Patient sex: F
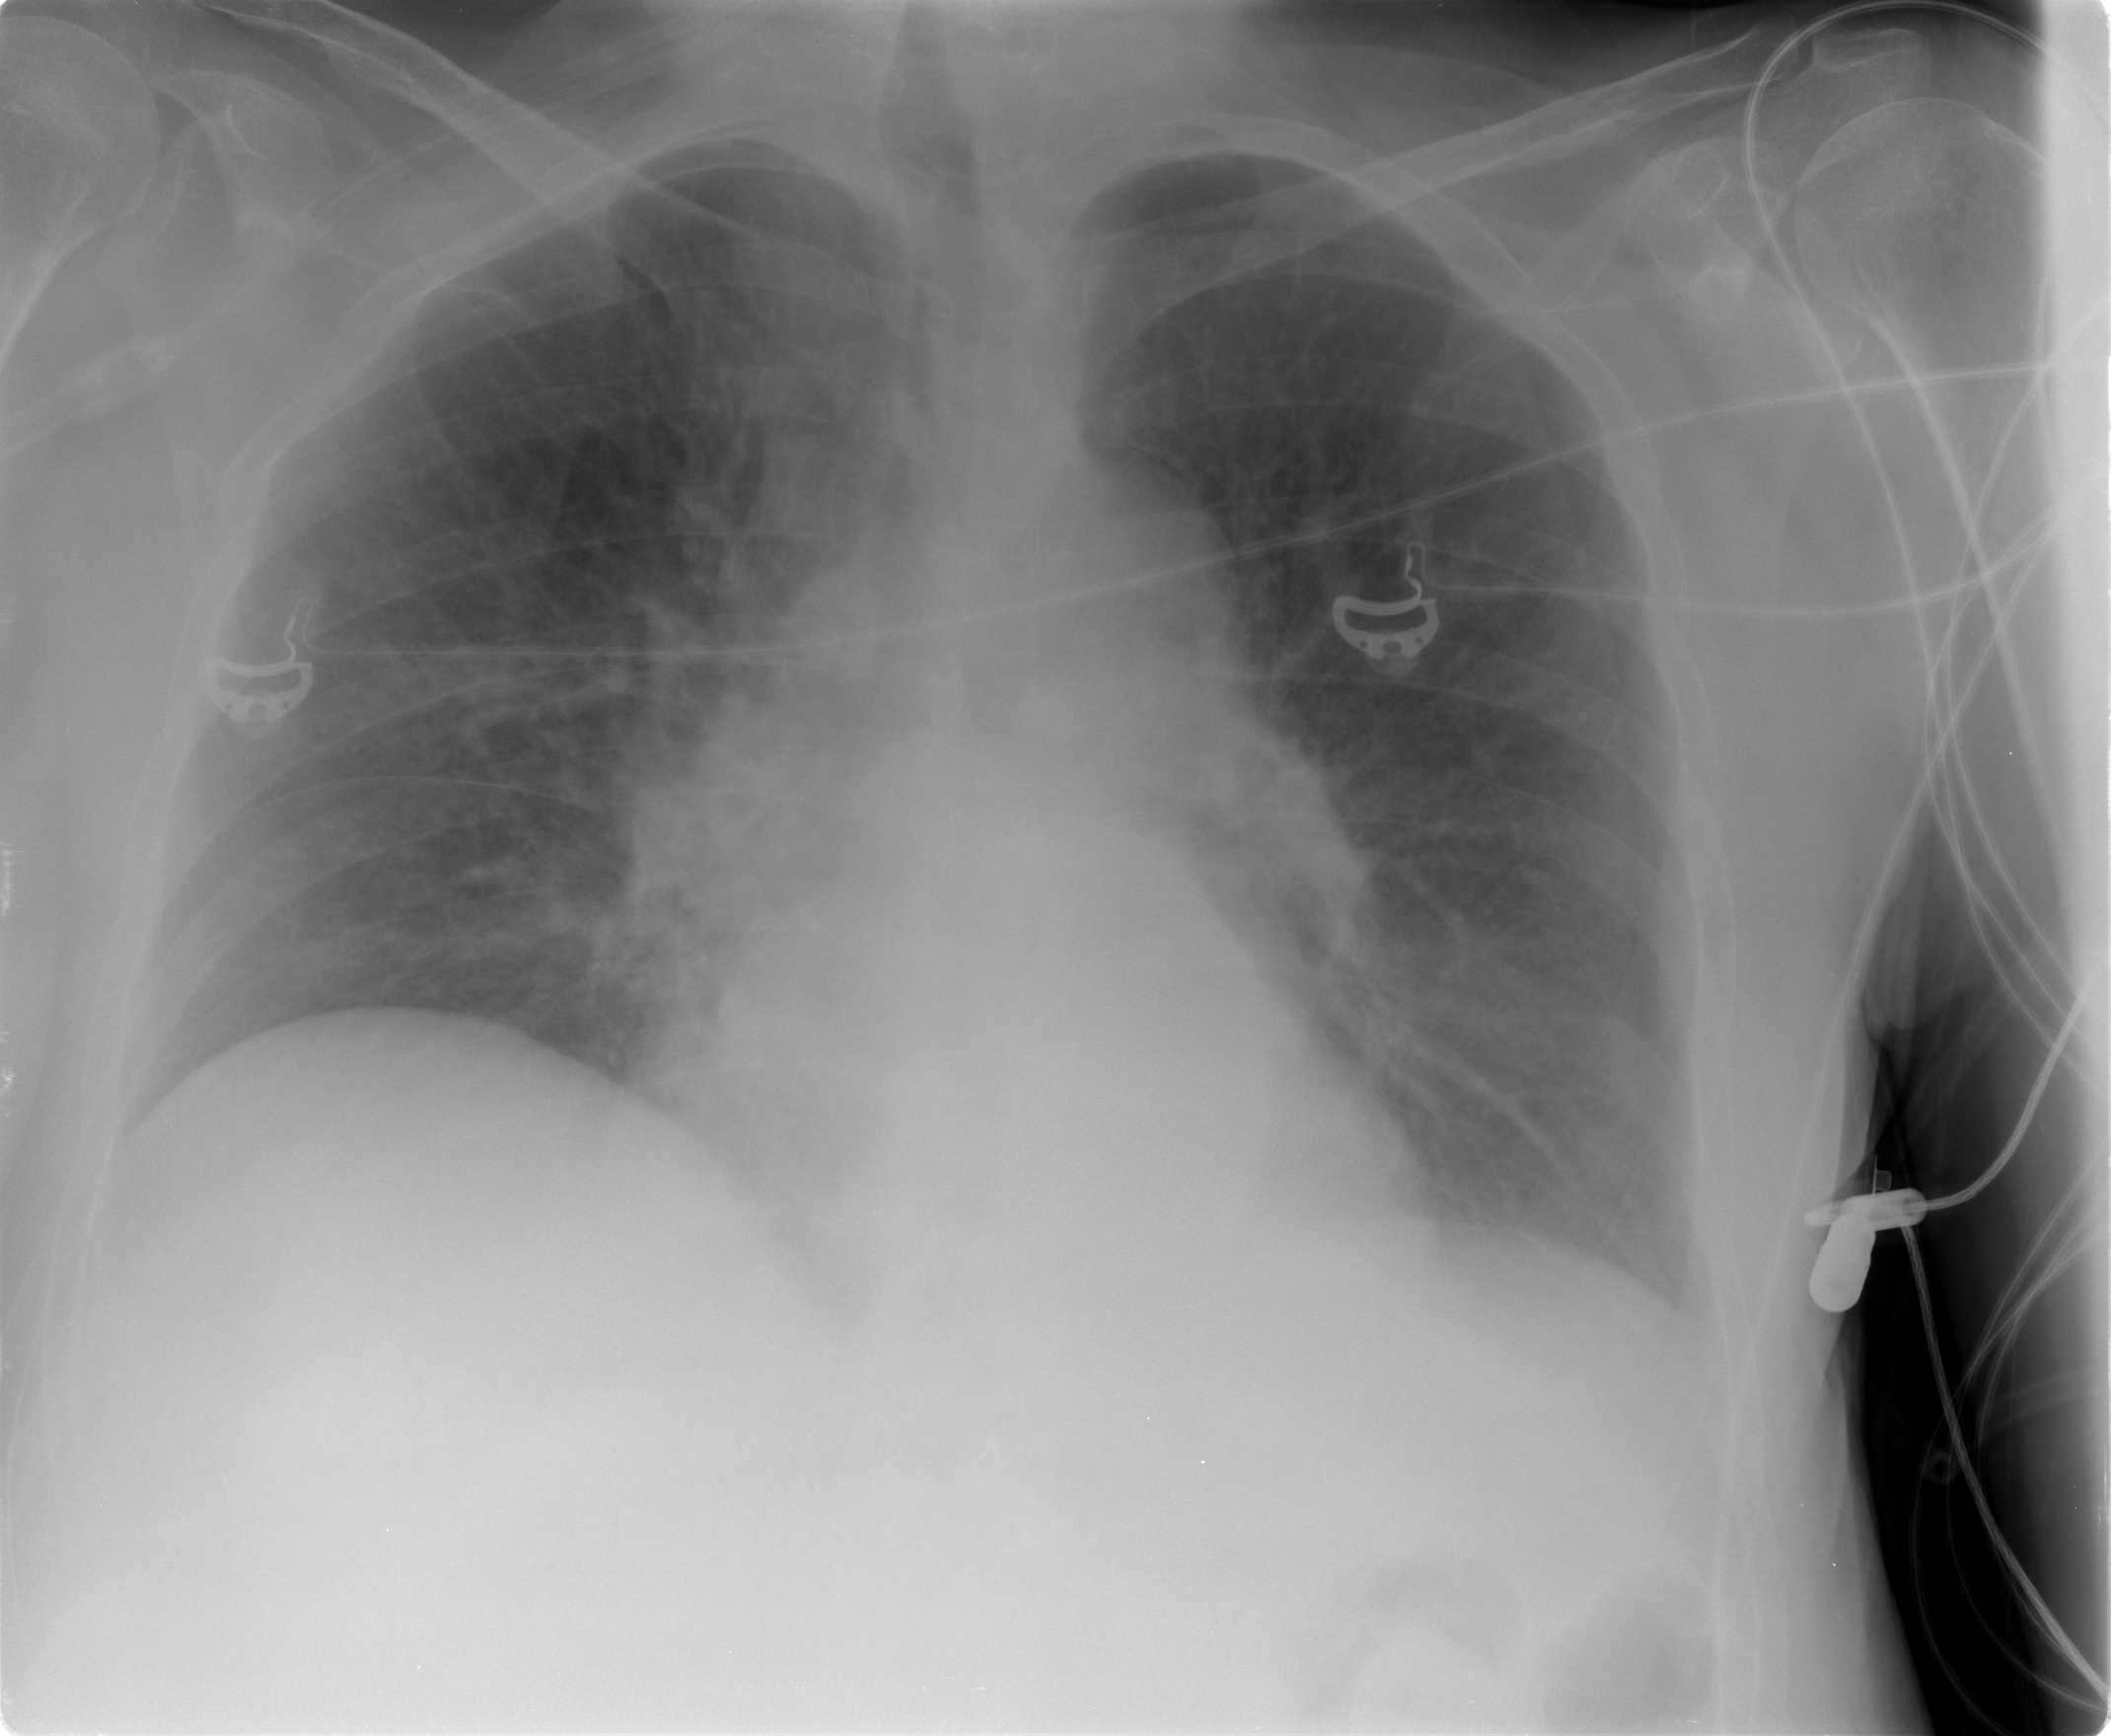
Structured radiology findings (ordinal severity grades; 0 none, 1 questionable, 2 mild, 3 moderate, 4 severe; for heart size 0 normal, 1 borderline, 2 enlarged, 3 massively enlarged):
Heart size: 1
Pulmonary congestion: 2
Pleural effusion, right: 0
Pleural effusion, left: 0
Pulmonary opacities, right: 2
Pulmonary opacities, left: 2
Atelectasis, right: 0
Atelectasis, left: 0